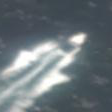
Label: civil